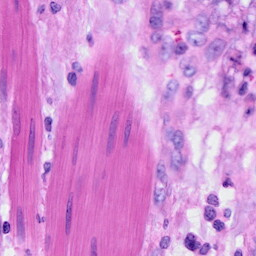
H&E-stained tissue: Ovarian